Question: I have this source and target :

I need that my map would produce a target with 2 nodes of "T".
The first one is with "A" source content, and the second is with "B" source content.
For example:
Input:
'''
<Root>
<A>
<FieldA>FA</FieldA>
<FieldB>FB</FieldB>
</A>
<B>
<FieldC>FC</FieldC>
<FieldD>FD</FieldD>
</B>
</Root>
'''
Requested Output:
'''
<Root>
<T>
<F1>FA</F1>
<F2>FB</F1>
</T>
<T>
<F1>FC</F1>
<F2>FD</F2>
</T>
</Root>
'''
*** There is also a condition regarding the map from "B" to "T"
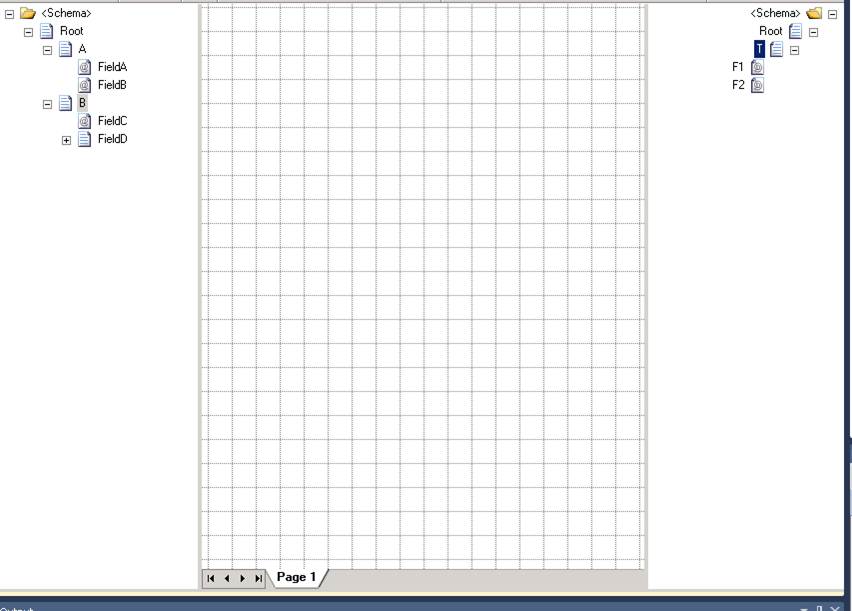
Answer: Place looping functoid
'''
A --> Looping Functoid --> T
B --> Looping Functoid --> T
FieldA --> F1
FieldB --> F2
FieldC --> F1
FieldD --> F2
'''